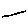
Label: line